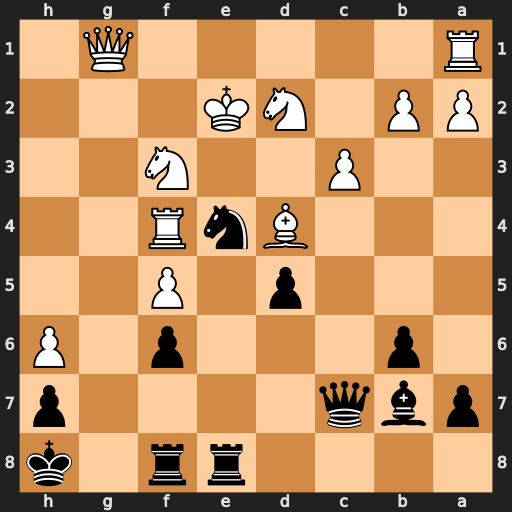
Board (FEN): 4rr1k/pbq4p/1p3p1P/3p1P2/3BnR2/2P2N2/PP1NK3/R5Q1
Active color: b
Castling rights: -
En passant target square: -
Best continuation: Ng3+ Kf2 Qxf4 Qxg3 Re2+ Kxe2 Qxg3